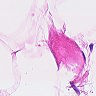
Metastatic tissue present: no